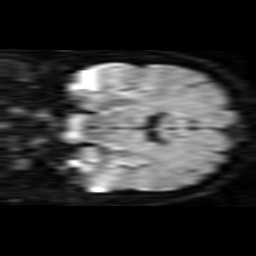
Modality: TRACE
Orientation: coronal
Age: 54
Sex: male
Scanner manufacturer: philips
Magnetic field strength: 1.5 T
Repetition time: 4.815 s
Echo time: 0.07764 s